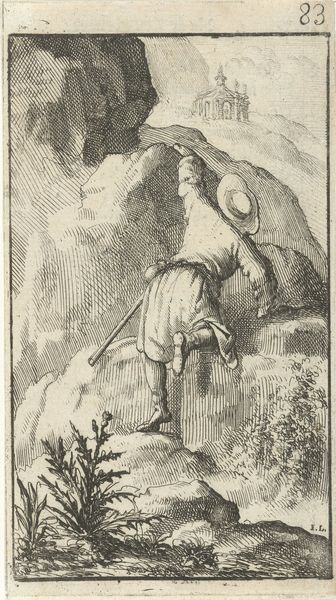
Titel: Christen beklimt de heuvel Moeilijkheid
Künstler: Jan Luyken
Standort: Amsterdam
Institution: Rijksmuseum
Schlagwörter: hat, white, black, grey, robe, print, plant, cliff, cloud, man, rock, rocks, sky, building, mountain, distance, plants, castle, sketch, person, temple, shoes, religion, cloth, farmer, rough, contrast, stick, value, 83, climb, climber, worthship, hardship